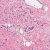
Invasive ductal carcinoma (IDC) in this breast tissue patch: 1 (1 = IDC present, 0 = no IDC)